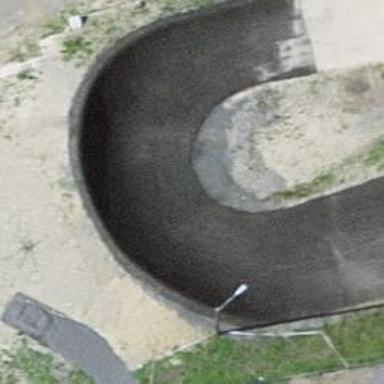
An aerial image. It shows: BMX track made of asphalt for leisure land sports.